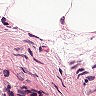
Metastatic tissue present: no